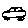
Label: car